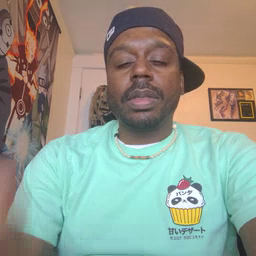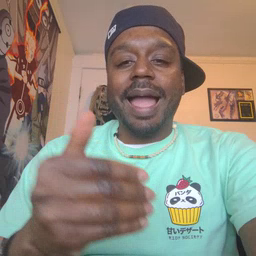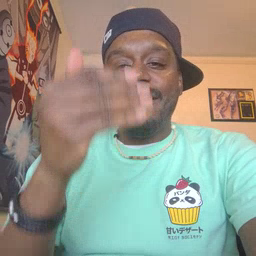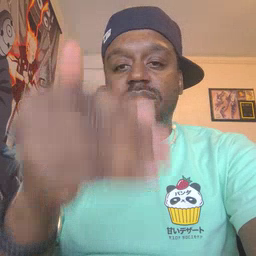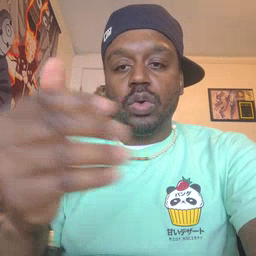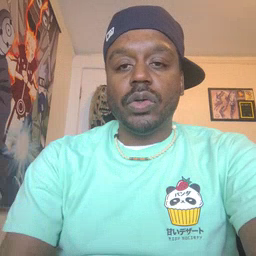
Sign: after